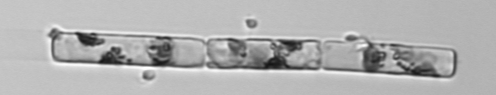
Label: Guinardia_delicatula